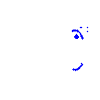
Particle: kaon